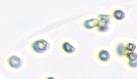
Label: Phaeocystis